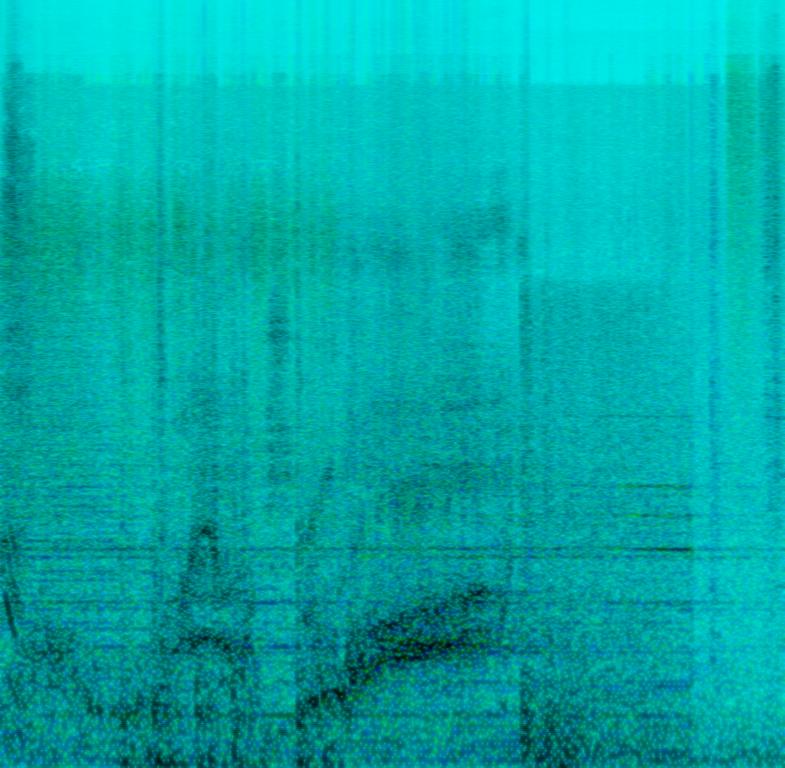
The music is an instrumental gameplay track. The track has sounds of growling monsters, church bells playing, a female crying in pain, chains being pulled, splashing noises, electrical spark buzzes and other disturbances. The music has very poor audio quality.